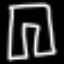
Label: pants